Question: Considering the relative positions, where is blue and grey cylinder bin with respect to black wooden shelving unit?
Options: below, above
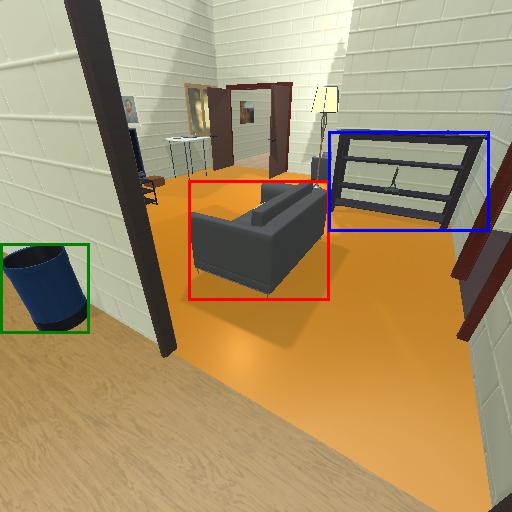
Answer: below